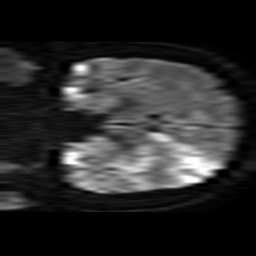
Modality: TRACE
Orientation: coronal
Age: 52
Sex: male
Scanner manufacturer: philips
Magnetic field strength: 3 T
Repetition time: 3.794 s
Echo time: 0.06119 s